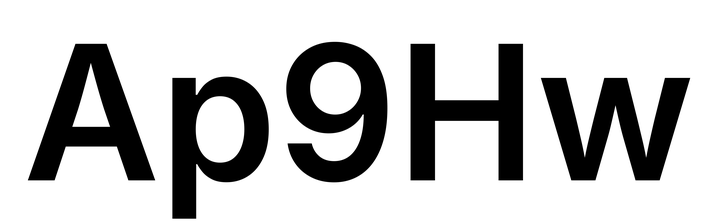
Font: Inter_SemiBold